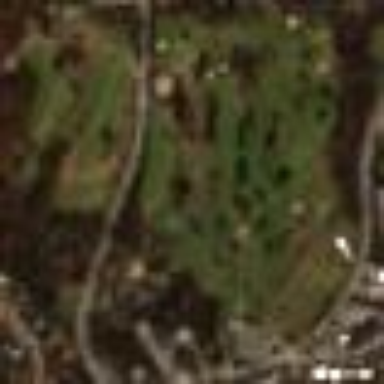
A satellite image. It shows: Golf course surrounded by greenery.